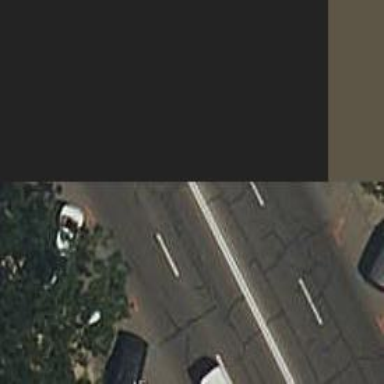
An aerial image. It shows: Primary highway with asphalt surface and designated lane for cyclists.